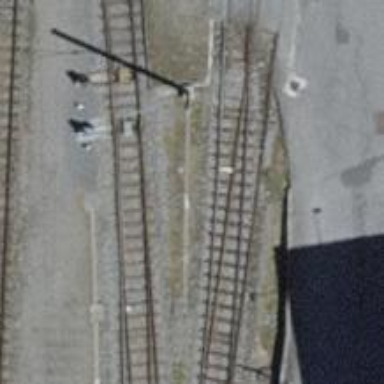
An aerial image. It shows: Railway switch.